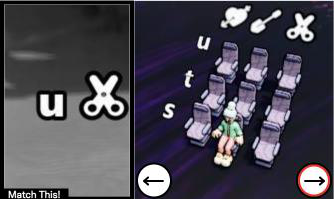
Task: seats
Answer: no